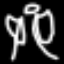
Label: angel